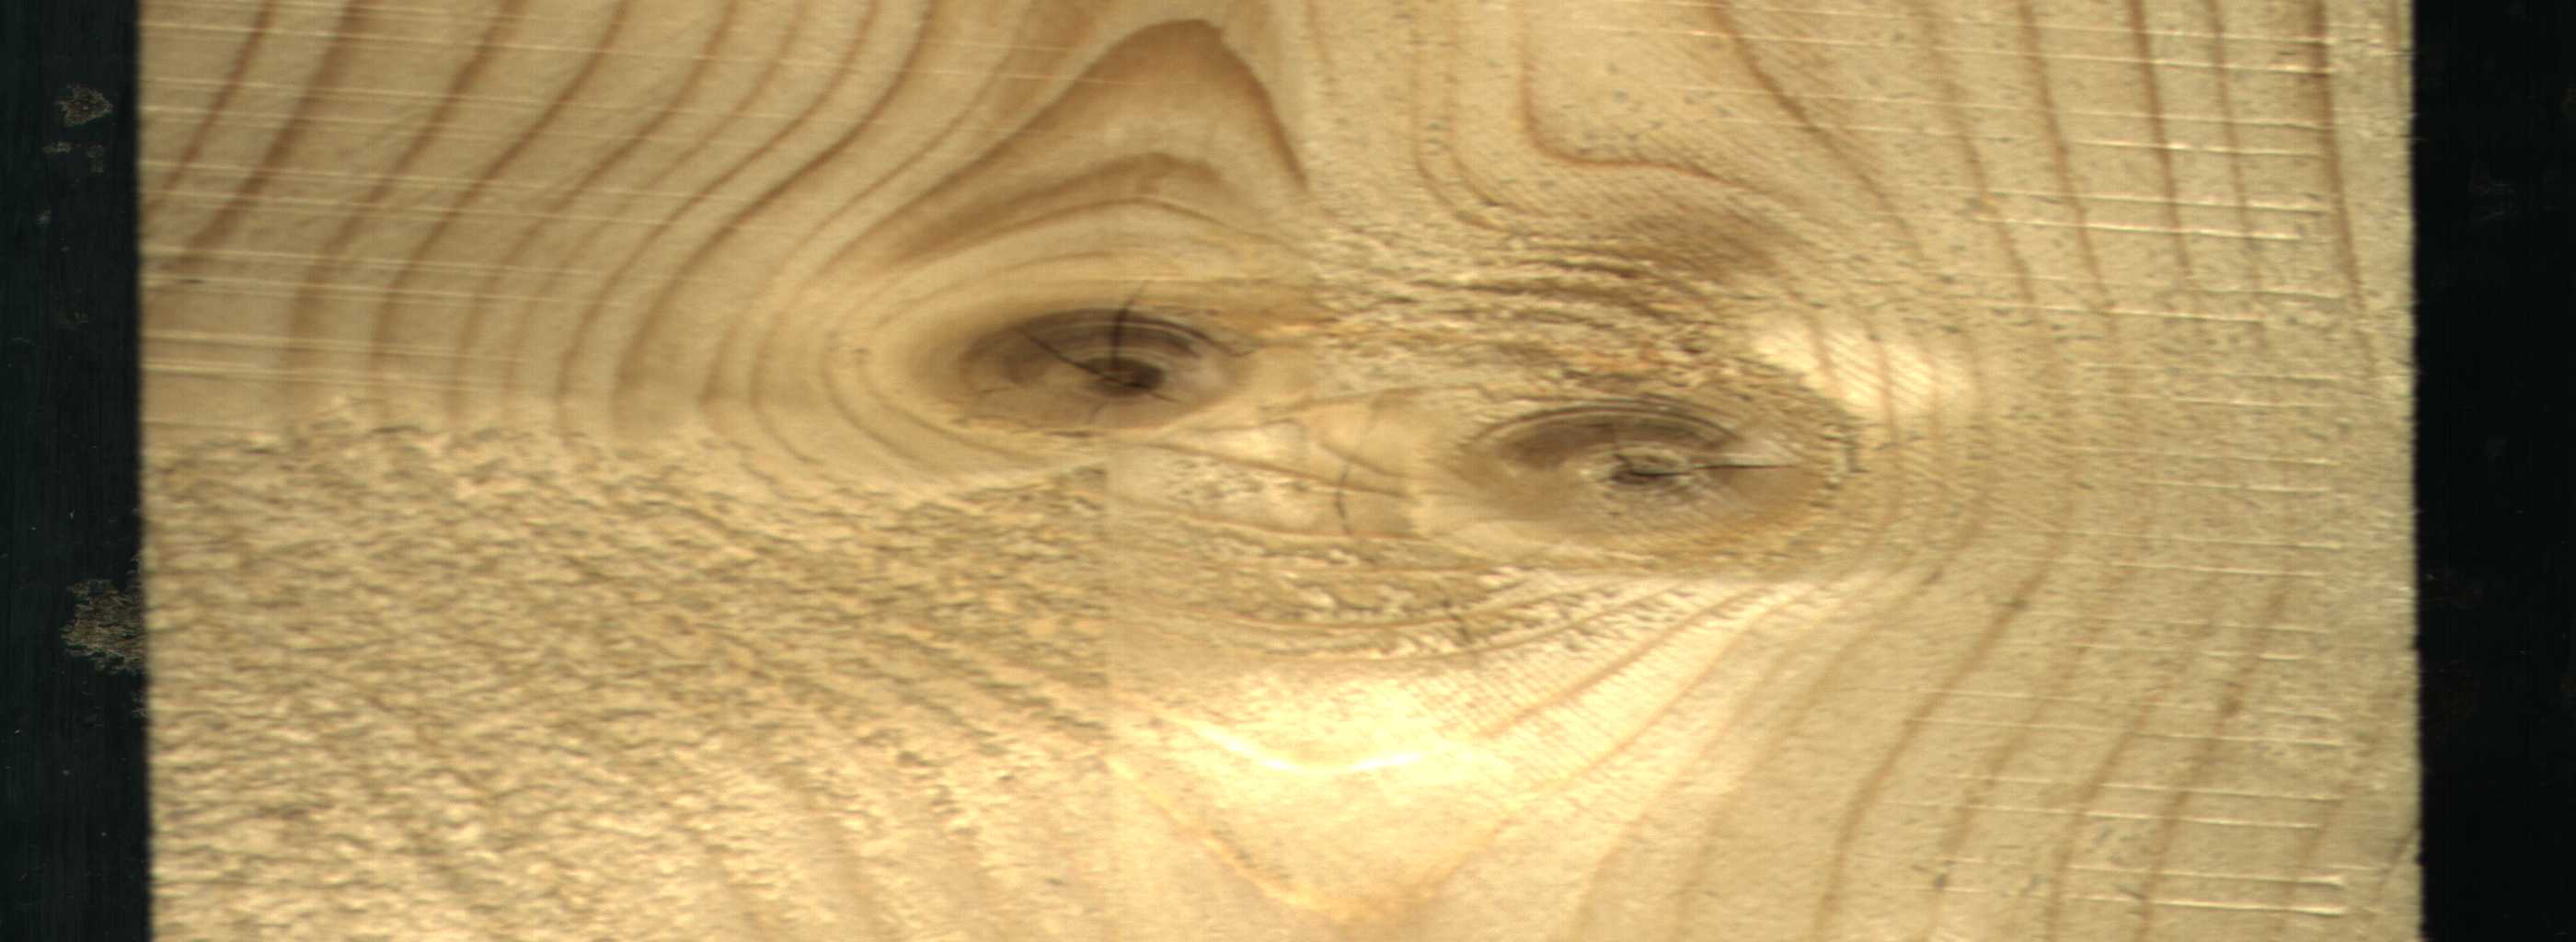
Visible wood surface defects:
knot_with_crack
knot_with_crack